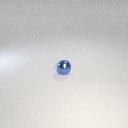
small blue metal sphere